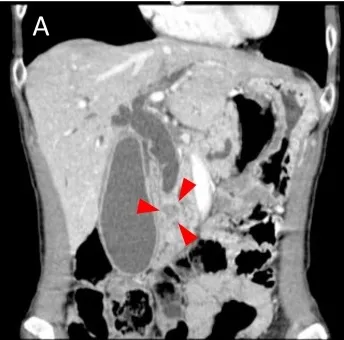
Computed tomography (CT) scan showing pancreatic head tumor (red arrow heads) causing dilatation of biliary and pancreatic ducts. Axial view.
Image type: radiology (ct)